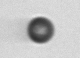
Label: bead